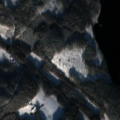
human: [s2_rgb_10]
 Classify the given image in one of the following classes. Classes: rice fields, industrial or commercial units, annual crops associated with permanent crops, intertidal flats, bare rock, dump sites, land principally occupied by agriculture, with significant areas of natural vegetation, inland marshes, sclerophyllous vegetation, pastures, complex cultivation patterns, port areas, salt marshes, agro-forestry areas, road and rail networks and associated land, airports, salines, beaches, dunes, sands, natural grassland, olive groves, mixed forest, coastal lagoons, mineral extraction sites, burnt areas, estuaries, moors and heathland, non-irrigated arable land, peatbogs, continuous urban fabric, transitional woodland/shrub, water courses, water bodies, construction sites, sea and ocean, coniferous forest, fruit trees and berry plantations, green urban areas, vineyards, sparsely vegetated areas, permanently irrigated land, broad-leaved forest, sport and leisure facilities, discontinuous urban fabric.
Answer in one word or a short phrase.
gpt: coniferous forest, mixed forest, water bodies